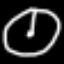
Label: clock